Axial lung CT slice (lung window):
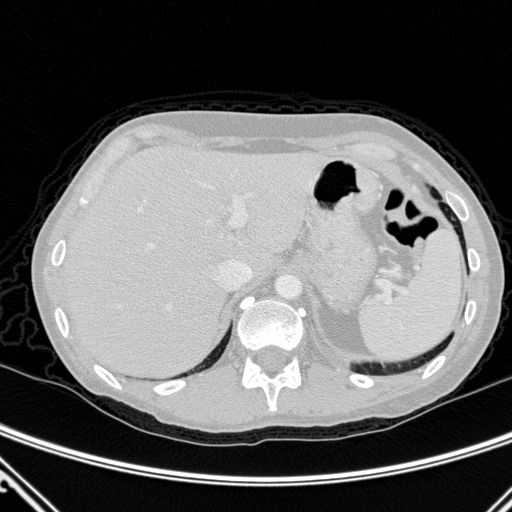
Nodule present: no